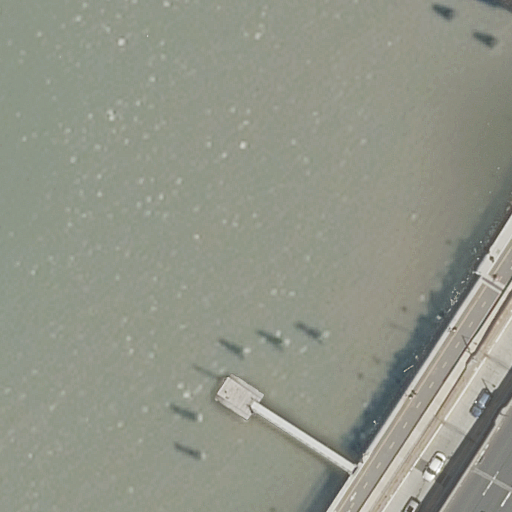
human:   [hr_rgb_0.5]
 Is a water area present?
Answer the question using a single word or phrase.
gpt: yes

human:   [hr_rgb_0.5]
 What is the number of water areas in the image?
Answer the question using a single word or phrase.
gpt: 1

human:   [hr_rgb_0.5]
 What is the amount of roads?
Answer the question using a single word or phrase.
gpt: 4

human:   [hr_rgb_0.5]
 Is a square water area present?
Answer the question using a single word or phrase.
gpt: no

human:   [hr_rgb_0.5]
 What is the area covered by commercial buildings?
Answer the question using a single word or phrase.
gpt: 0m2

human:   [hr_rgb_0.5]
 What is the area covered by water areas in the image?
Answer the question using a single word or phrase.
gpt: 9426m2

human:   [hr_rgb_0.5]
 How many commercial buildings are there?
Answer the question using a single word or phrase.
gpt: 0

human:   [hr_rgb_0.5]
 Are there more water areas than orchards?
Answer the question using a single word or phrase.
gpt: yes

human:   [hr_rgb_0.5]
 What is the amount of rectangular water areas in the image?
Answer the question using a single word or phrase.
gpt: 1

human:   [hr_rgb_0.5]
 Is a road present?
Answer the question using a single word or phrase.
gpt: yes

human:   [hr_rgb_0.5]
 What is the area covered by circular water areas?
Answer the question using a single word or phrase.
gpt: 0m2

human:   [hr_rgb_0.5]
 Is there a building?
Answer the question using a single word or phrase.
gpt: no

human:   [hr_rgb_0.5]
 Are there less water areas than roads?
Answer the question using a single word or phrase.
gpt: yes

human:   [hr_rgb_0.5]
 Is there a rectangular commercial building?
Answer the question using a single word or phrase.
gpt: no

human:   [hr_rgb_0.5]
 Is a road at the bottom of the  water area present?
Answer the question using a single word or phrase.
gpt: yes

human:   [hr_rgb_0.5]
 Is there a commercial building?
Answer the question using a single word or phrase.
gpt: no

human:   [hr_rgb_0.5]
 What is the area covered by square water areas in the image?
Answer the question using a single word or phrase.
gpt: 0m2

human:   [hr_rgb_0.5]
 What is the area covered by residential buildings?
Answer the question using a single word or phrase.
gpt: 0m2

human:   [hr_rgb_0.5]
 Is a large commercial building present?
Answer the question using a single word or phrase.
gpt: no

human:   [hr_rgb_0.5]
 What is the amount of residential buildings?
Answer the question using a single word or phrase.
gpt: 0

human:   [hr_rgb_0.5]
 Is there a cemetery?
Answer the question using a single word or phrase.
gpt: no

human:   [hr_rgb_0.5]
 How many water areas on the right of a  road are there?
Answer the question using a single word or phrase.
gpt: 0

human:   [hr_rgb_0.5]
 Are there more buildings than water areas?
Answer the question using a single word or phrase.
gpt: no

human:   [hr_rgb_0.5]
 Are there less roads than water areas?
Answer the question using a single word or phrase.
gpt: no

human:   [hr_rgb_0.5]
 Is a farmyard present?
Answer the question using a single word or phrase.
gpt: no

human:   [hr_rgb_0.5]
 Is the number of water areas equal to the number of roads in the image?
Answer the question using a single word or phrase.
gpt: no

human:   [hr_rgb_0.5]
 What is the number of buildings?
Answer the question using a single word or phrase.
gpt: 0

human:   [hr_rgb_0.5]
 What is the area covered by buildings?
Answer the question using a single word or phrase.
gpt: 0m2

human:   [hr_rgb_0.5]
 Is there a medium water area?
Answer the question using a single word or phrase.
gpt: no

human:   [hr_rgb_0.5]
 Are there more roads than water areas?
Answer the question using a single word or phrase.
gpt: yes

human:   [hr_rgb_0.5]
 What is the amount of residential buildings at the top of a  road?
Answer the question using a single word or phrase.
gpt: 0

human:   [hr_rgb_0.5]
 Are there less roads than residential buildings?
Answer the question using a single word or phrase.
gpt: no

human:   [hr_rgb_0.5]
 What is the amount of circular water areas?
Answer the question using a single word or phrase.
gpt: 0

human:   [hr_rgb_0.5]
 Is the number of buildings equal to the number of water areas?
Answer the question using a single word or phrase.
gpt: no

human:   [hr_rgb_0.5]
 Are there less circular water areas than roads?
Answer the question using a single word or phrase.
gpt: yes

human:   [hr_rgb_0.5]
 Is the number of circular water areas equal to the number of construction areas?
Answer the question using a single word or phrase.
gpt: yes

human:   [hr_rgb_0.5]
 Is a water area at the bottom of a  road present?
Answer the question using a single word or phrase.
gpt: no

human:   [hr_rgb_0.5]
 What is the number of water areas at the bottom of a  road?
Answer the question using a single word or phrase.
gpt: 0

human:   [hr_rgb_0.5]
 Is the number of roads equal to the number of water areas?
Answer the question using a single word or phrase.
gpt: no

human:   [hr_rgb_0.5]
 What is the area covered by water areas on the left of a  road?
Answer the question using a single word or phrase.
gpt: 0m2

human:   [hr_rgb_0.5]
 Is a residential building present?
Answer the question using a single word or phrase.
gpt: no

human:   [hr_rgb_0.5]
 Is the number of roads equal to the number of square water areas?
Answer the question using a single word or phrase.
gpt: no

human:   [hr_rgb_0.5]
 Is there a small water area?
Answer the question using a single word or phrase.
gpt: no

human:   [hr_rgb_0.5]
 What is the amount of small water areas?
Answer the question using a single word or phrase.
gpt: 0

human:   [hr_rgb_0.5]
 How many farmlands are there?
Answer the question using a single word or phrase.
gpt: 0

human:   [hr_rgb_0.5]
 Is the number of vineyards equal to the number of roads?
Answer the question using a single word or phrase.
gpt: no

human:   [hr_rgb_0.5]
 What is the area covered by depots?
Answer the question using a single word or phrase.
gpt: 0m2

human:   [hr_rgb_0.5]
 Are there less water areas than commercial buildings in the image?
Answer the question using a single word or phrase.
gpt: no

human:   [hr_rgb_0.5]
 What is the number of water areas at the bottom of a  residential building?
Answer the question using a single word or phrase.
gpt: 0

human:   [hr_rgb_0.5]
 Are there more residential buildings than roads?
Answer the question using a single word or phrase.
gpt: no

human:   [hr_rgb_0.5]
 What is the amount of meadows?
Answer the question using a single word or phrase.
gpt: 0

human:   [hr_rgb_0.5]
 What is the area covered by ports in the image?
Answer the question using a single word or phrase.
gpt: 0m2

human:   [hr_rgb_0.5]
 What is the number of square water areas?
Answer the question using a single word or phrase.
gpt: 0

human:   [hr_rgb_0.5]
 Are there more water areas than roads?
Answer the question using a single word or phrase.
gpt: no

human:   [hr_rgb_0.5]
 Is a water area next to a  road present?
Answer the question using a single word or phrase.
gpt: yes

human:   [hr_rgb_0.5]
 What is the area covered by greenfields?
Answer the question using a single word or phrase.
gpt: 0m2

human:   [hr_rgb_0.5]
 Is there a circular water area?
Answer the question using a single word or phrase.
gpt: no

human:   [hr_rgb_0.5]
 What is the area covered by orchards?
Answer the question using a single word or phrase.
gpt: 0m2

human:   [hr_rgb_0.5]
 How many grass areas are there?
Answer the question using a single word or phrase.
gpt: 0

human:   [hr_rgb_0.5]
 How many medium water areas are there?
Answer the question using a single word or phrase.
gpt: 0

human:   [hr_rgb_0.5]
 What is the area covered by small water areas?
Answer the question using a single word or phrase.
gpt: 0m2

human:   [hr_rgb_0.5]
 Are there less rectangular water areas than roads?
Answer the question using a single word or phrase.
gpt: yes

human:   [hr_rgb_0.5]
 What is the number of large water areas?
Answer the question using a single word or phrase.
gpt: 1

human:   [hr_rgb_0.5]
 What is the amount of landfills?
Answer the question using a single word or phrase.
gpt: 0